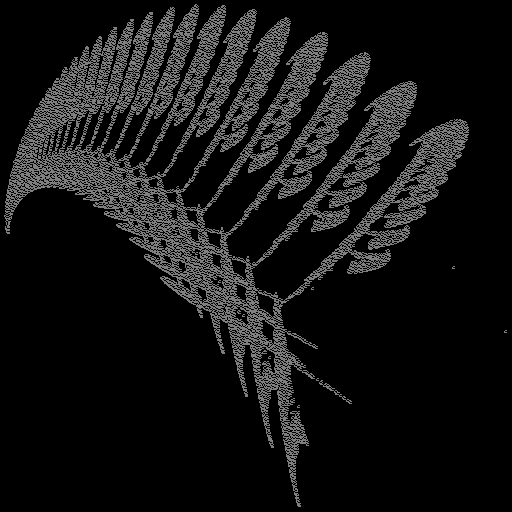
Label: newyorkfern